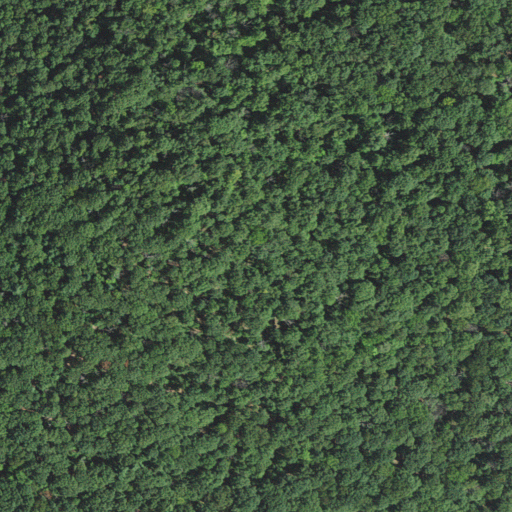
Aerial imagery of mountain in Virginia named Sugarloaf containing deciduous forest, mixed forest, and open development